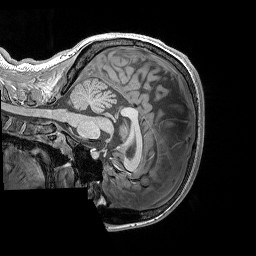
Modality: T1w
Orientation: sagittal
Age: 18
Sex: female
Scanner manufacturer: siemens
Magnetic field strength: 3 T
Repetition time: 1.9 s
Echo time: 0.00302 s